Question: M 8.0.1, windows 7.
A debugging question.
Sometimes when I start M and open my notebook (which has dynamics enabled in it before I closed it) I get this message

The problem is, no matter if I click on wait, or disable dynamics, the message keeps coming back.
I have to terminate the process itself (i.e. Mathematica) from windows task manager to get out of this.
Clearly I seem to have a bug somewhere in dynamics in my code.
My question is: Is there a way for M to tell me which dynamic objects is causing this problem? And any idea why telling it to disable dynamics updating is not helping here (as I keep getting the message).
thanks
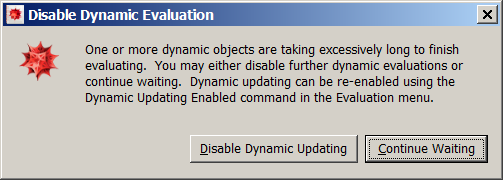
Answer: You may have some luck by evaluating:
'SetOptions[$FrontEnd, PrintKernelDynamicTraffic -> True]'
This will cause the Mathematica FrontEnd to print messages to the system console (on Mac, I don't know where it goes on Windows) whenever it sends Dynamic evaluations to the kernel. If you can find the last Dynamic evaluation to print out when the message appears, that should be the one which is taking a long time to evaluate.
You'll probably want to disable this when you're done debugging so it doesn't fill your system log with millions of debug messages.